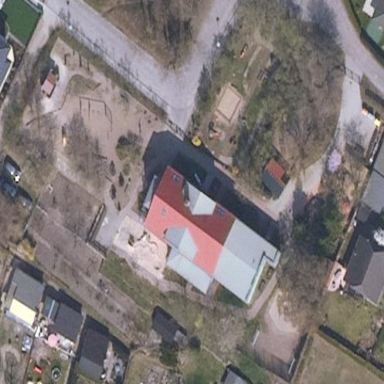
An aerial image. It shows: Kindergarten.